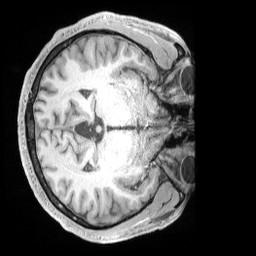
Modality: T1w
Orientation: axial
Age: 34
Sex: male
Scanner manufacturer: siemens
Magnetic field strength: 3 T
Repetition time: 2 s
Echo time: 0.00211 s